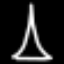
Label: The Eiffel Tower